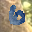
Label: 6